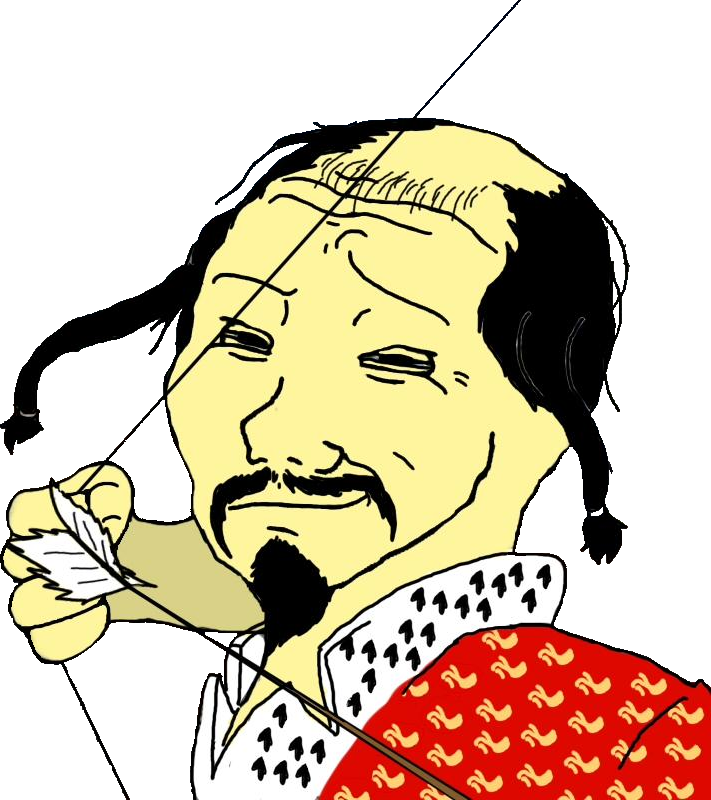
Label: 5_Smugjak